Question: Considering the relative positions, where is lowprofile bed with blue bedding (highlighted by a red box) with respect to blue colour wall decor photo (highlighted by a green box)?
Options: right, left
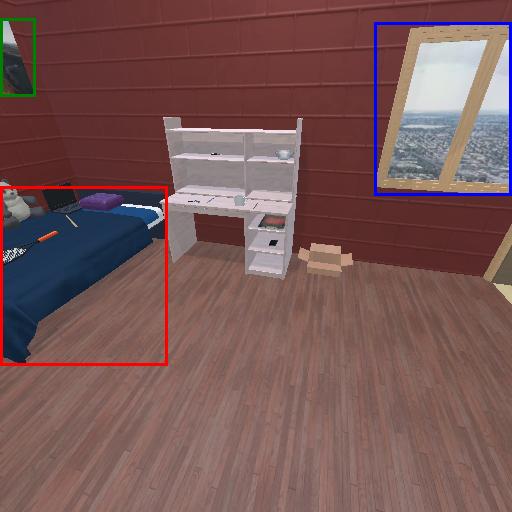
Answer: right